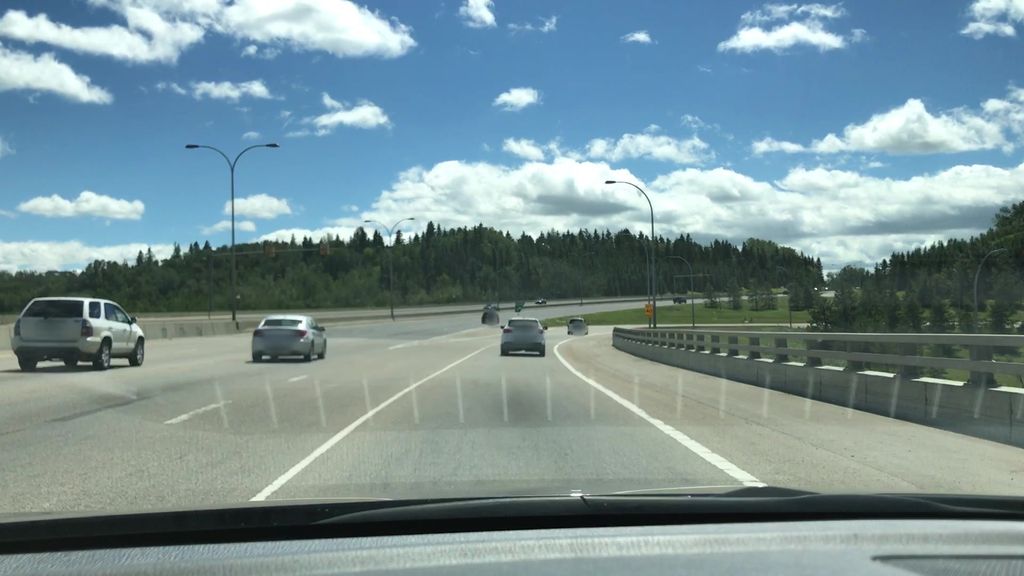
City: edmonton